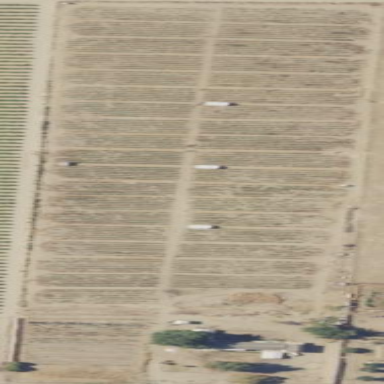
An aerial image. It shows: Almond orchard with rows of almond trees.